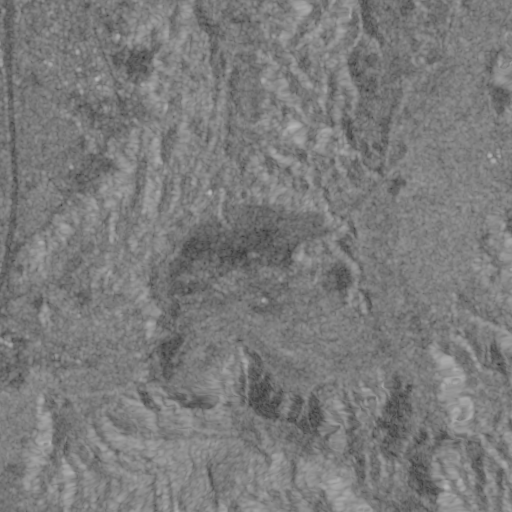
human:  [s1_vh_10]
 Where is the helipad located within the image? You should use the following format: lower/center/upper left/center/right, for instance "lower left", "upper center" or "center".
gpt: The helipad is located in the upper left of the image.
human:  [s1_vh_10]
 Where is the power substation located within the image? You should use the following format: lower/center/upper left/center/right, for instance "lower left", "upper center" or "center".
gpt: The power substation is located in the upper right of the image.
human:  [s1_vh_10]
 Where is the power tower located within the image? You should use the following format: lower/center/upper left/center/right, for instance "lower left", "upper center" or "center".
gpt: There is no power tower in the image.

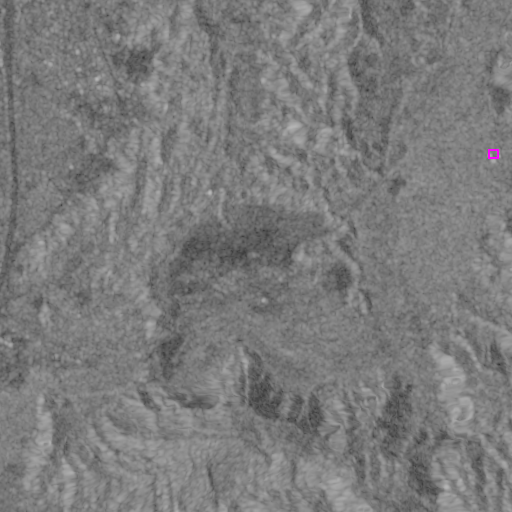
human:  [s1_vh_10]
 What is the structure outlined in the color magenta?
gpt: The structure outlined in magenta is a power substation.
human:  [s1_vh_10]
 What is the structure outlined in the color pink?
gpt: There is no pink outline.